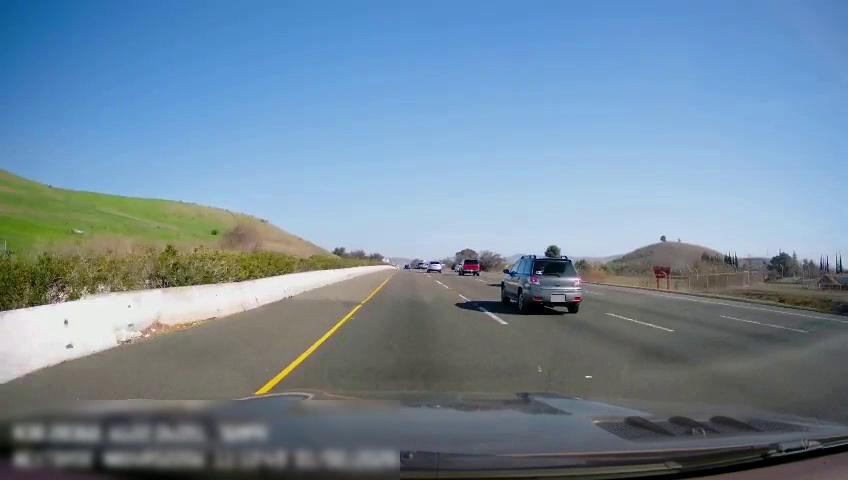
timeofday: Day
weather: Sunny
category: Drivable Space
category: Vehicles | SUV
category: Vehicles | Car
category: Vehicles | SUV
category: Lanes | Alternate Lane
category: Lanes | Current Lane
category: Lanes | Current Lane
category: Lanes | Alternate Lane
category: Lanes | Alternate Lane